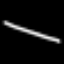
Label: line